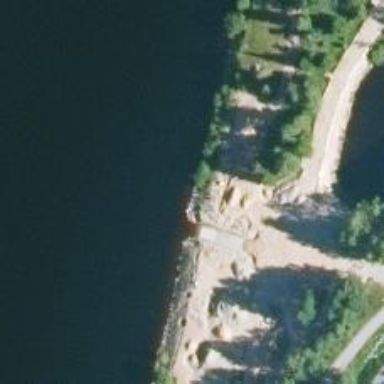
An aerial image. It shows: Slipway on leisure land.